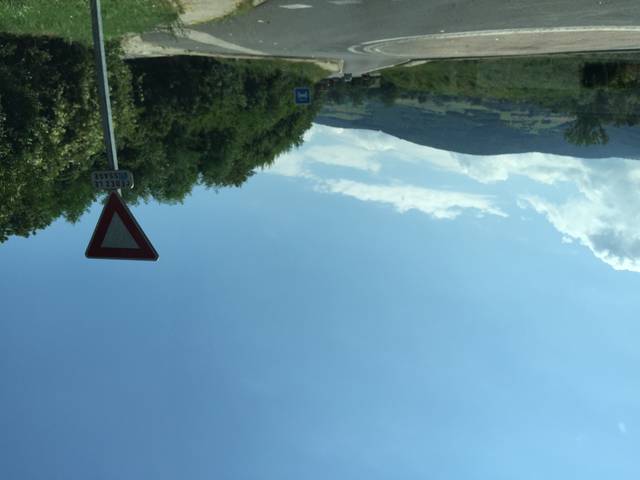
Region: France
Coordinates: 45.458, 4.484